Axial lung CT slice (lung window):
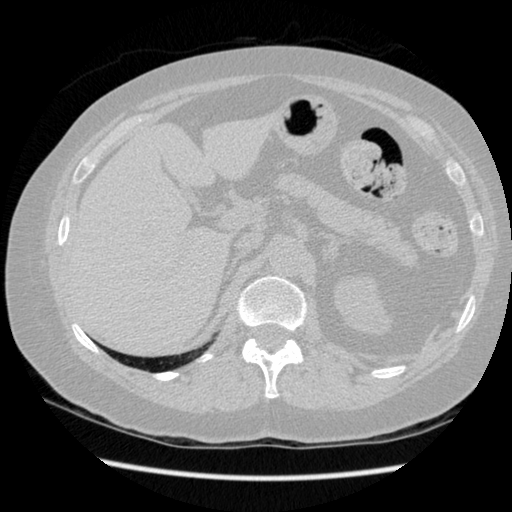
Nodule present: no